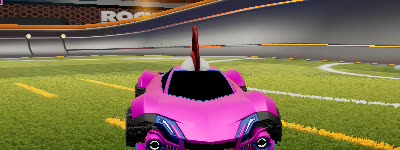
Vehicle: werewolf